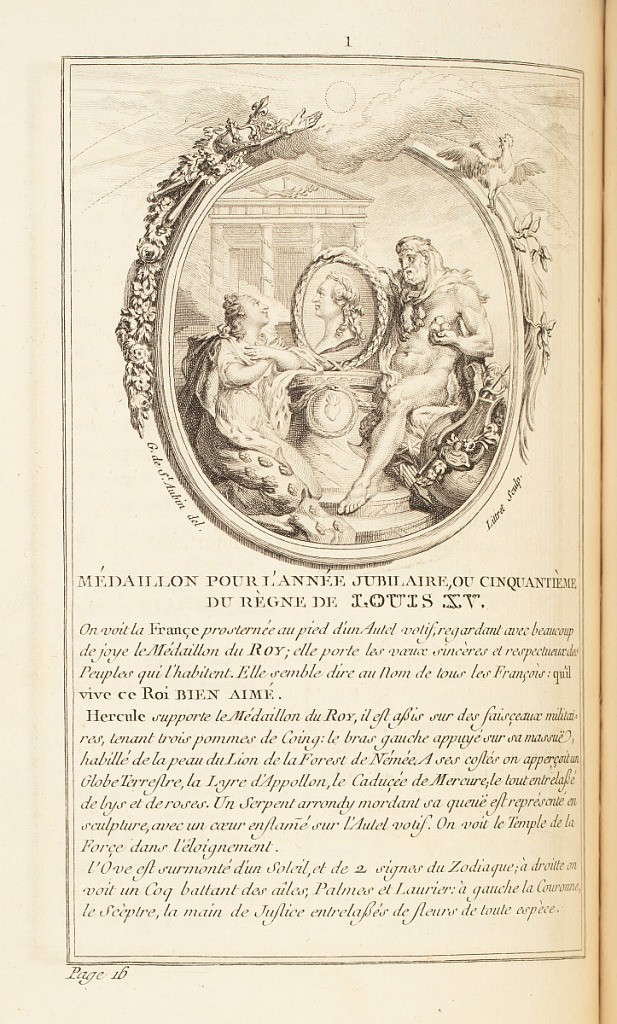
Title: MÉDALLION POUR L’ANNÉE JUBILAIRE, OU CINQUANTIÈME DU RÈGNE DE LOUIS XV.
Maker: Saint-Aubin Gabriel de, French, 1724 – 1780
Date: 1766
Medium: Etching and engraving on paper
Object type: Print
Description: An oval medallion with an allegorical vignette celebrating the 50th year of the French king Louis XV's reign, accompanied by a detailed description lettered below. The medallion illustrates an oval profile portrait of king Louis XV on a plinth, supported by the mythological figure of Hercules, with a lyre, globe, and arms at his feet. To the left, the female personification of France looks at the portrait adoringly. A temple in the background. The oval is framed by a festoon of flowers, leaves, a crown, a cockerel, a sun, and two signs of the zodiac. The plate is numbered and signed.